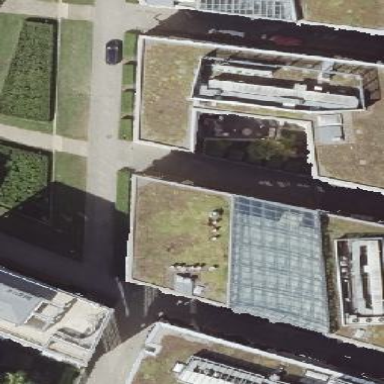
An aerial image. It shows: Embassy building.